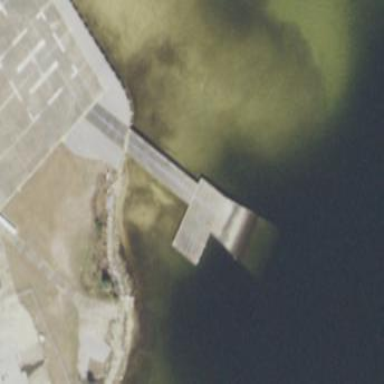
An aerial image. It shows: Man-made pier.